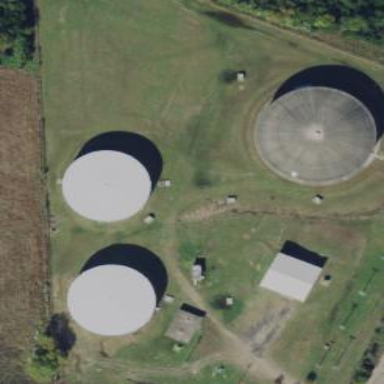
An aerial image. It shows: Water storage area.